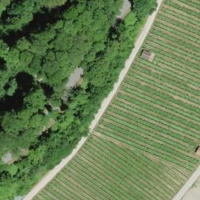
EUNIS habitat code: 41
Species observed at this site:
Trifolium repens